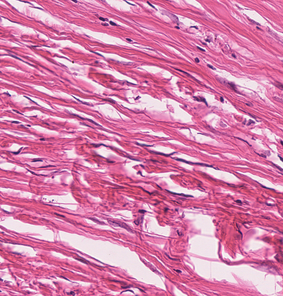
Tumor epithelial tissue: no
Tumor-associated stroma tissue: yes
Normal tissue: no